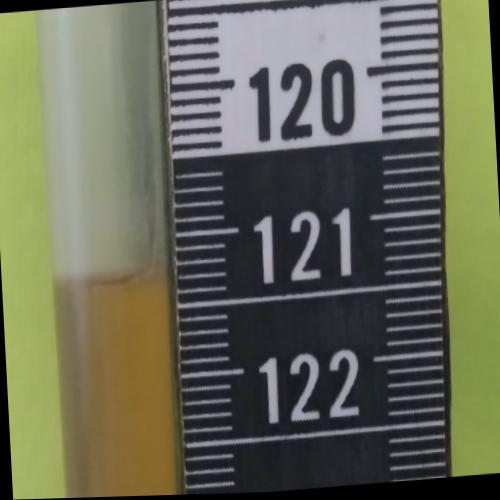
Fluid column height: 121.3 cm